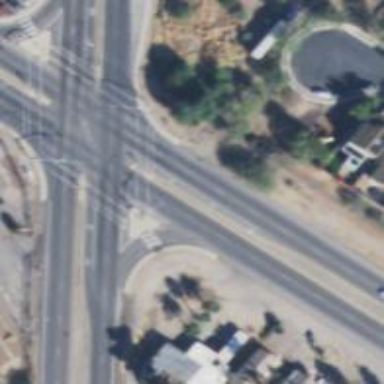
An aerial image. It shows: Marked crossing on the road.